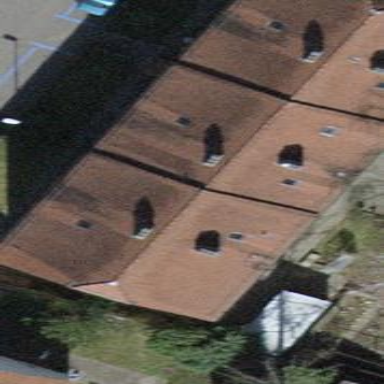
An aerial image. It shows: Building with tiled roof.